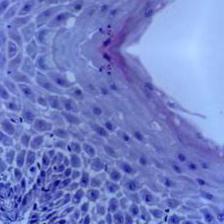
Diagnosis: Normal